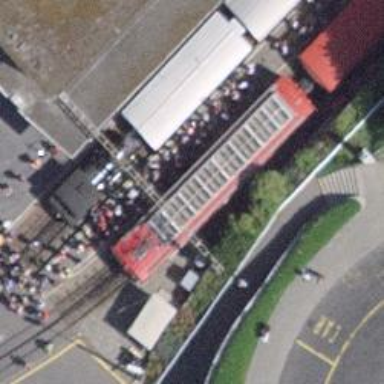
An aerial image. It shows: Railway siding with one electrified track and contact line for powering the train.